Question: I am unable to get a JEditorPane to render an HTML img tag as an image. All that is displayed is a placeholder graphic. Below is my code. Thanks in advance.
What I see:

My code:
'''
import java.awt.*;
import java.io.File;
import java.net.URL;
import java.util.Hashtable;
import javax.swing.*;
import javax.swing.text.html.HTMLEditorKit;
public class test
{
private static Hashtable image_cache;
public static void main(String[] args)
{
image_cache = new Hashtable();
URL img_url = null;
try
{
img_url = new File("C:/img/mypic.png").toURI().toURL();
Image img = Toolkit.getDefaultToolkit ().createImage (img_url);
image_cache.put(img_url.toURI(), img);
}
catch (Exception e)
{
e.printStackTrace();
}
String html = "<html>" +
"<body>"+
"<img src="" + img_url.toString() + "">" +
"</body>" +
"</html>";
JEditorPane swingbox = new JEditorPane();
swingbox.setEditorKit(new HTMLEditorKit());
swingbox.setContentType("text/html");
swingbox.setText(html);
swingbox.getDocument().putProperty("imageCache", image_cache);
JFrame frame=new JFrame("Example");
frame.setDefaultCloseOperation(JFrame.EXIT_ON_CLOSE);
frame.getContentPane().add(swingbox);
frame.setSize(800,600);
frame.setLocationRelativeTo(null);
frame.setVisible(true);
}
}
'''
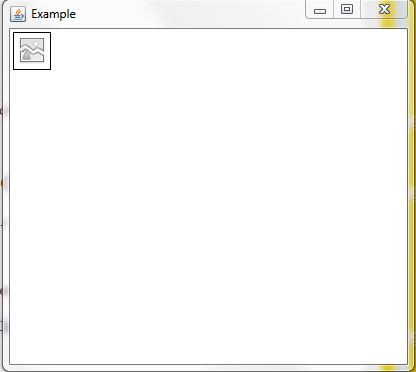
Answer: The problem is with your code in :
'''
swingbox.getDocument().putProperty("imageCache", image_cache);
'''
Comment out this line and it should work fine. After a bit of digging I found the problem was with . It should have been
A custom image cache may help you later on to debug the code. Here is an example with a bit of change that worked for me. Create an class and make it so that when the is called either the image is returned from cache if found or the image is created, put in cache and returned if not found.
Example Code:
'''
public class TestClass {
private static ImageCache image_cache;
public static void main(String[] args) {
URL img_url = null;
image_cache = new ImageCache();
try
{
img_url = new File("C:/Users/User/Images/image.png").toURI().toURL();
Image img = Toolkit.getDefaultToolkit ().createImage (img_url);
image_cache.put(img_url, img);
}
catch (Exception e)
{
e.printStackTrace();
}
String html = "<html>" +
"<body>"+
"<img src="" + img_url.toString() + "">" +
"</body>" +
"</html>";
JEditorPane swingbox = new JEditorPane ();
swingbox.setEditorKit(new HTMLEditorKit());
swingbox.setContentType("text/html");
swingbox.setText(html);
JFrame frame=new JFrame("Example");
frame.setDefaultCloseOperation(JFrame.EXIT_ON_CLOSE);
frame.getContentPane().add(swingbox);
Dictionary cache=(Dictionary)swingbox.getDocument().getProperty("imageCache");
// put the cache if it is not present. it should be null in the beginning
if (cache==null) {
swingbox.getDocument().putProperty("imageCache",image_cache);
}
frame.setSize(800,600);
frame.setLocationRelativeTo(null);
frame.setVisible(true);
}
static class ImageCache extends Hashtable {
public Object get(Object key) {
Object result = super.get(key);
if (result == null){
result = Toolkit.getDefaultToolkit().createImage((URL) key);
put(key, result);
}
return result;
}
}
}
'''